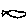
Label: fish